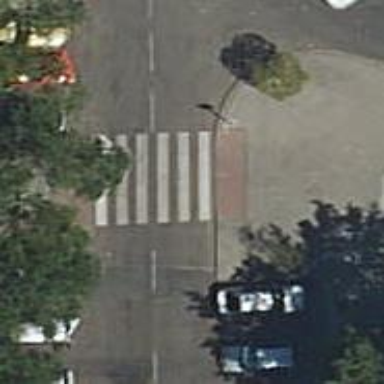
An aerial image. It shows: Footway surfaced with paving stones.